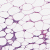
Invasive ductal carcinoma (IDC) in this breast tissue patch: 1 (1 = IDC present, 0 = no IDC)